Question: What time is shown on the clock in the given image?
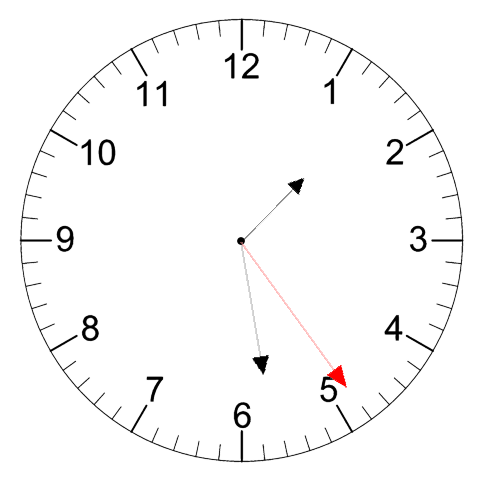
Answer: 01:28:24